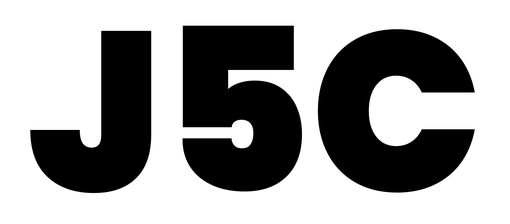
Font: Poppins-Black